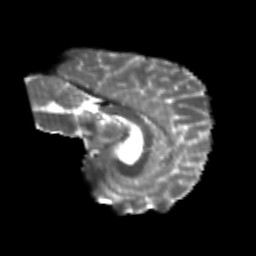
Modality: T2w
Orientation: sagittal
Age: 21
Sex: male
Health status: healthy
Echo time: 0.074 s